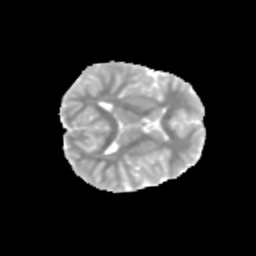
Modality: MD
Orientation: axial
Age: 12
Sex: male
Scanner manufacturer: siemens
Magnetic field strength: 3 T
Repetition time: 3.8 s
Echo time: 0.07 s